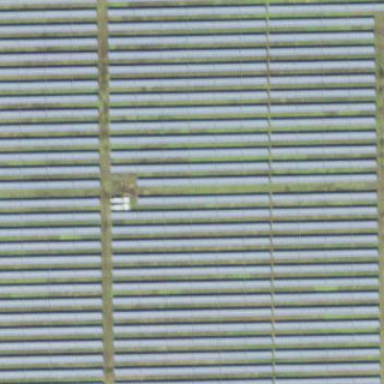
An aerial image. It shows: Solar power plant with photovoltaic technology surrounded by fence.